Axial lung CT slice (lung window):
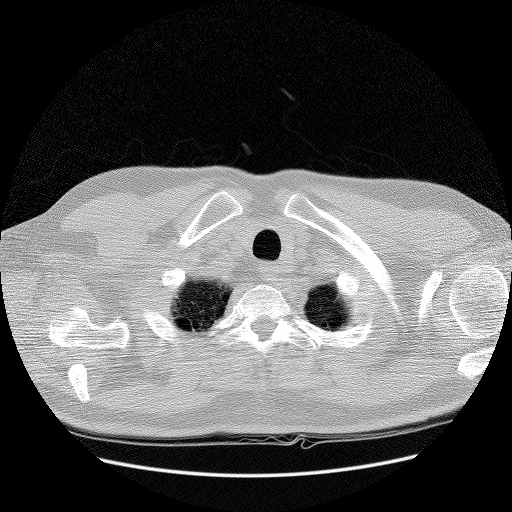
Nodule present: no